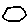
Label: hexagon